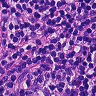
Metastatic tissue present: yes